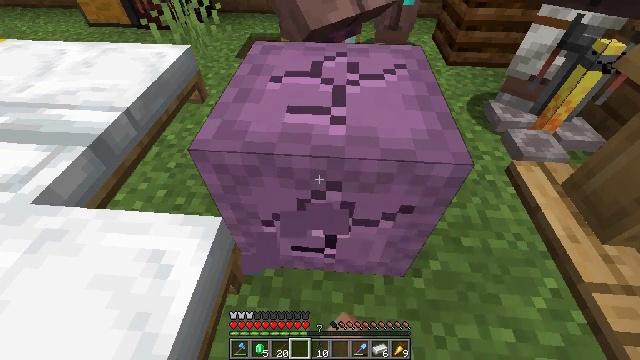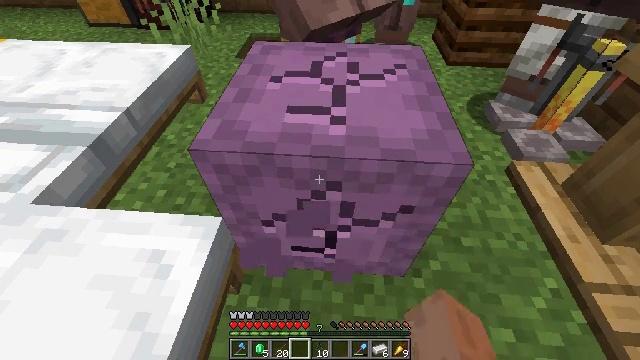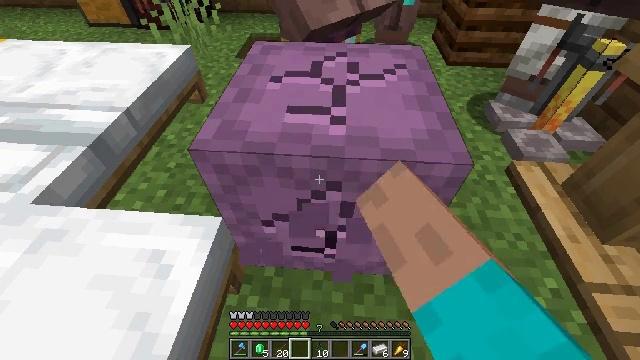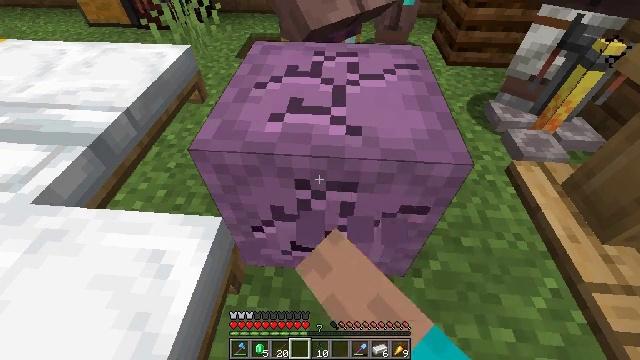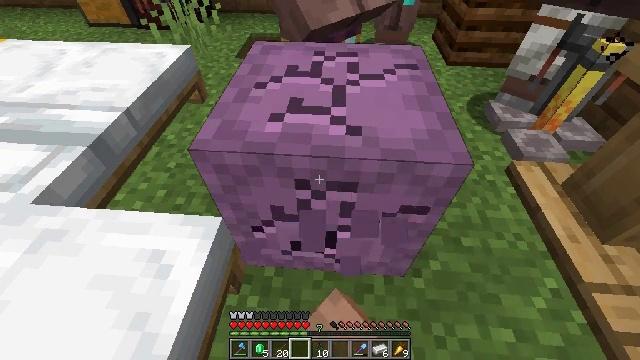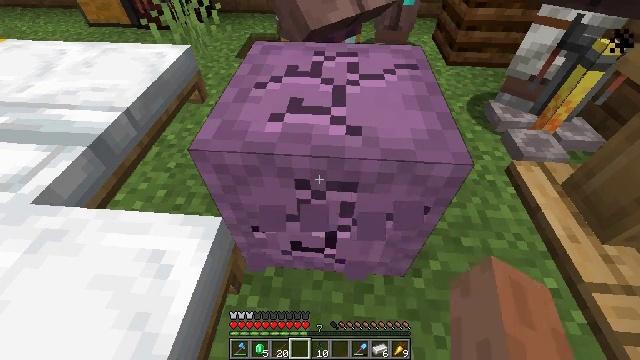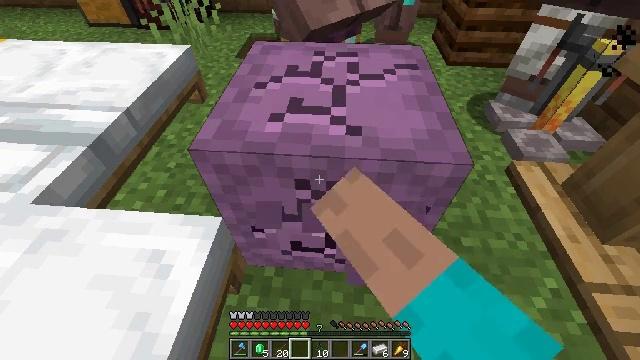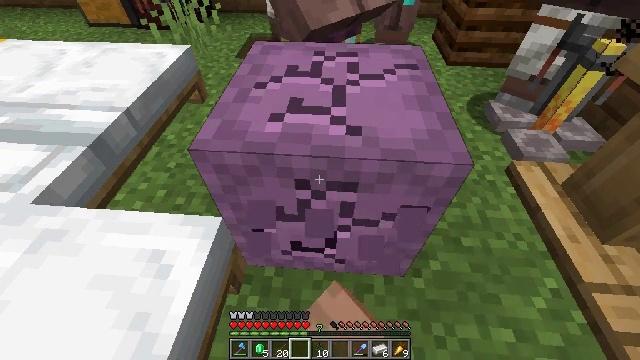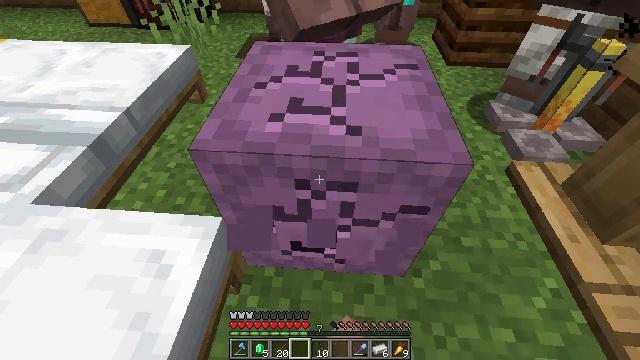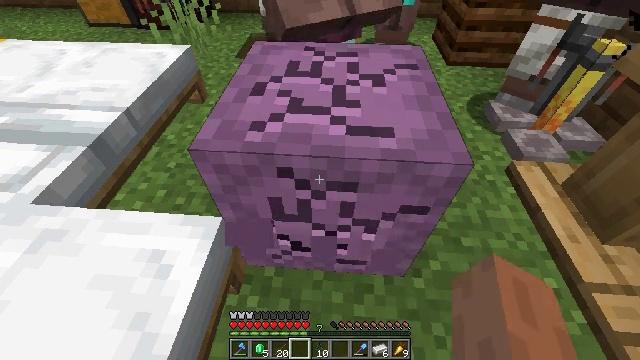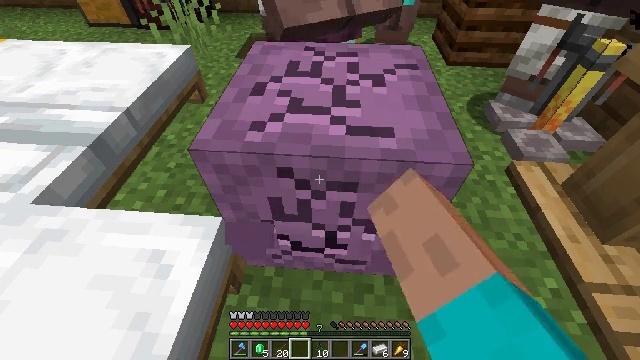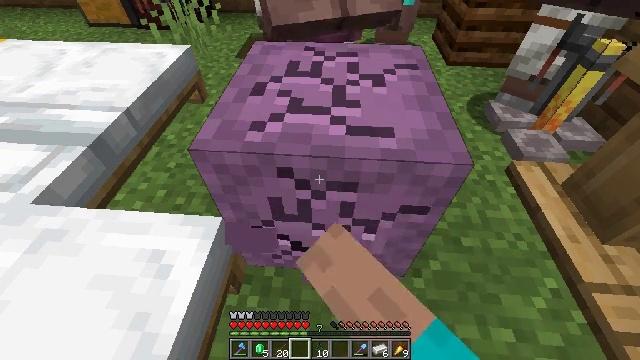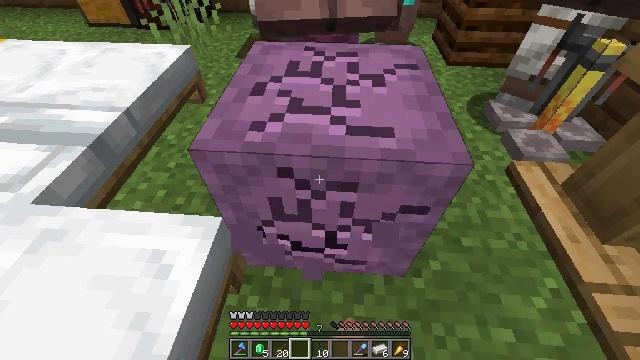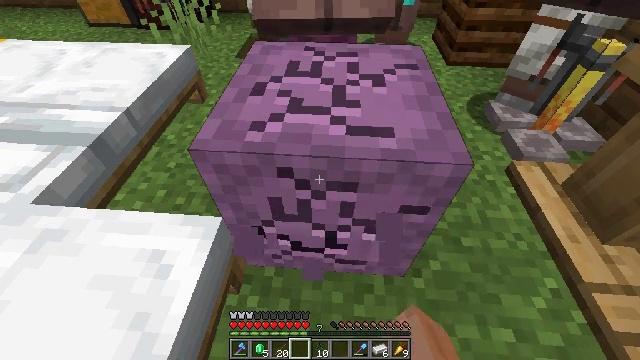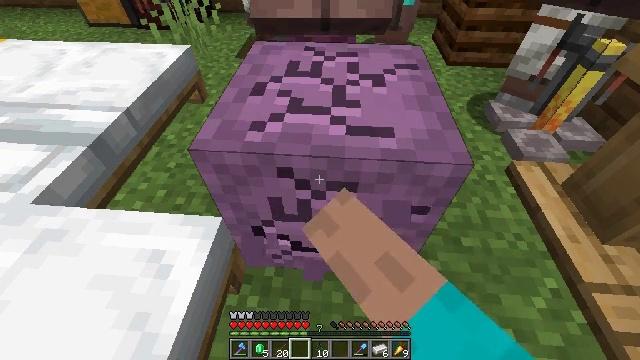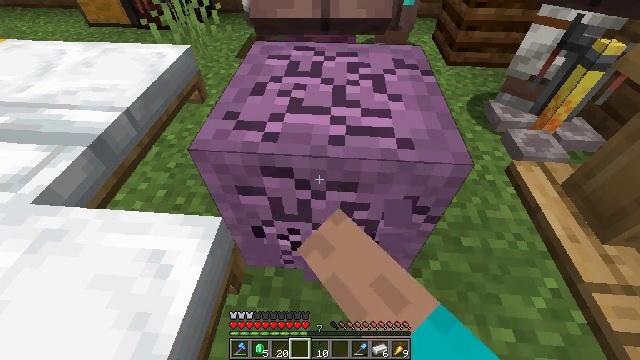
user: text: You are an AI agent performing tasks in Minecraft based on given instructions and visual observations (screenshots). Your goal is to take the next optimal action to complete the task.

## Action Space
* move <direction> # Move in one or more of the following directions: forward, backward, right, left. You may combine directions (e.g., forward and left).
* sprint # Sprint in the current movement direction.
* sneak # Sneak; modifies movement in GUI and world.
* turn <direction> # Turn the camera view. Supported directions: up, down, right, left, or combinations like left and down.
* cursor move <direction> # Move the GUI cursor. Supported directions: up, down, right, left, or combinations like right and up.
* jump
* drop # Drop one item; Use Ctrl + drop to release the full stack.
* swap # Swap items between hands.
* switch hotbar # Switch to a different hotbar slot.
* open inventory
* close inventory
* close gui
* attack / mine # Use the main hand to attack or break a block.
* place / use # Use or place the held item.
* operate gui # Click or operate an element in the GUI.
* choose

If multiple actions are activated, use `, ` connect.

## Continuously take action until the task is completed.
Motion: motion action
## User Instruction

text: Gather the shulker box for storage.
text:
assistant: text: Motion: attack / mine
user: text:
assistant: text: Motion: attack / mine
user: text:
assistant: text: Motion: attack / mine
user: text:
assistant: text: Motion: attack / mine
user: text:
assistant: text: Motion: attack / mine
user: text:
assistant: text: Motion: attack / mine
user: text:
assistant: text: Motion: attack / mine
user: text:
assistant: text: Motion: attack / mine
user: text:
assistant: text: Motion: attack / mine
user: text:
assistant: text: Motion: attack / mine
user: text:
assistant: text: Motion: attack / mine
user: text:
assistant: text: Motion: attack / mine
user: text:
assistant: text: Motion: attack / mine
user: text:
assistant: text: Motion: attack / mine
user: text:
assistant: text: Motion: attack / mine
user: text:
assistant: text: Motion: attack / mine
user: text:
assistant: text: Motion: attack / mine
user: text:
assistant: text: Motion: attack / mine
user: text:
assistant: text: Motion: attack / mine
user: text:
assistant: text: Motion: attack / mine
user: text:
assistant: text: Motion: attack / mine
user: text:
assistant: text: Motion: attack / mine
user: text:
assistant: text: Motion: attack / mine
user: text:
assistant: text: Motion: turn up, attack / mine
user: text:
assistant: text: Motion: attack / mine
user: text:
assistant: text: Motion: attack / mine
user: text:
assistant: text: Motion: attack / mine
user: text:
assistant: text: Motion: attack / mine
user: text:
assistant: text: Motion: attack / mine
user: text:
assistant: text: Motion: attack / mine